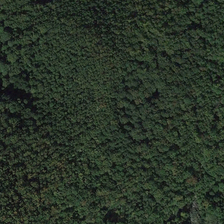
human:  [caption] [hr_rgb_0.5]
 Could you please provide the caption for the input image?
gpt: this piece of the yellow green forest is dense .

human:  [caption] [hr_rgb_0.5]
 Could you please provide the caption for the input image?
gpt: this piece of the forest is yellow green and dense .

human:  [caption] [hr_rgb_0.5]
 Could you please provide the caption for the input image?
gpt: many green trees are in a piece of front .

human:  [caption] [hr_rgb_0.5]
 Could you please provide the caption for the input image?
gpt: many green trees are in a piece of front .

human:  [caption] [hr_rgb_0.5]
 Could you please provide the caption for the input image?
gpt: this piece of the forest is yellow green and dense .